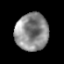
Tissue: prostate
Cell type: Myeloid cells
Senescence score: 0.2123
Nuclear area (px): 1213
Mean DAPI intensity: 138.659